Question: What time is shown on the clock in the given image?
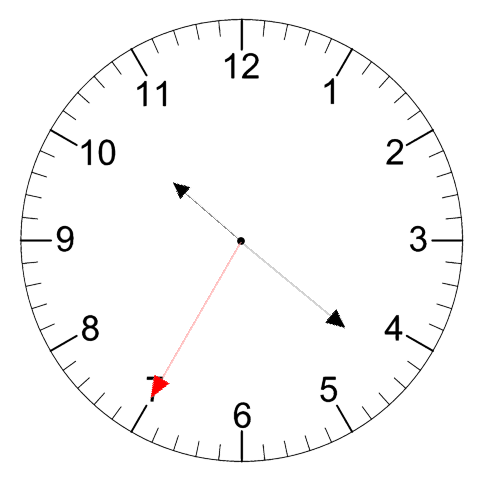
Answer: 10:21:35